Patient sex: F
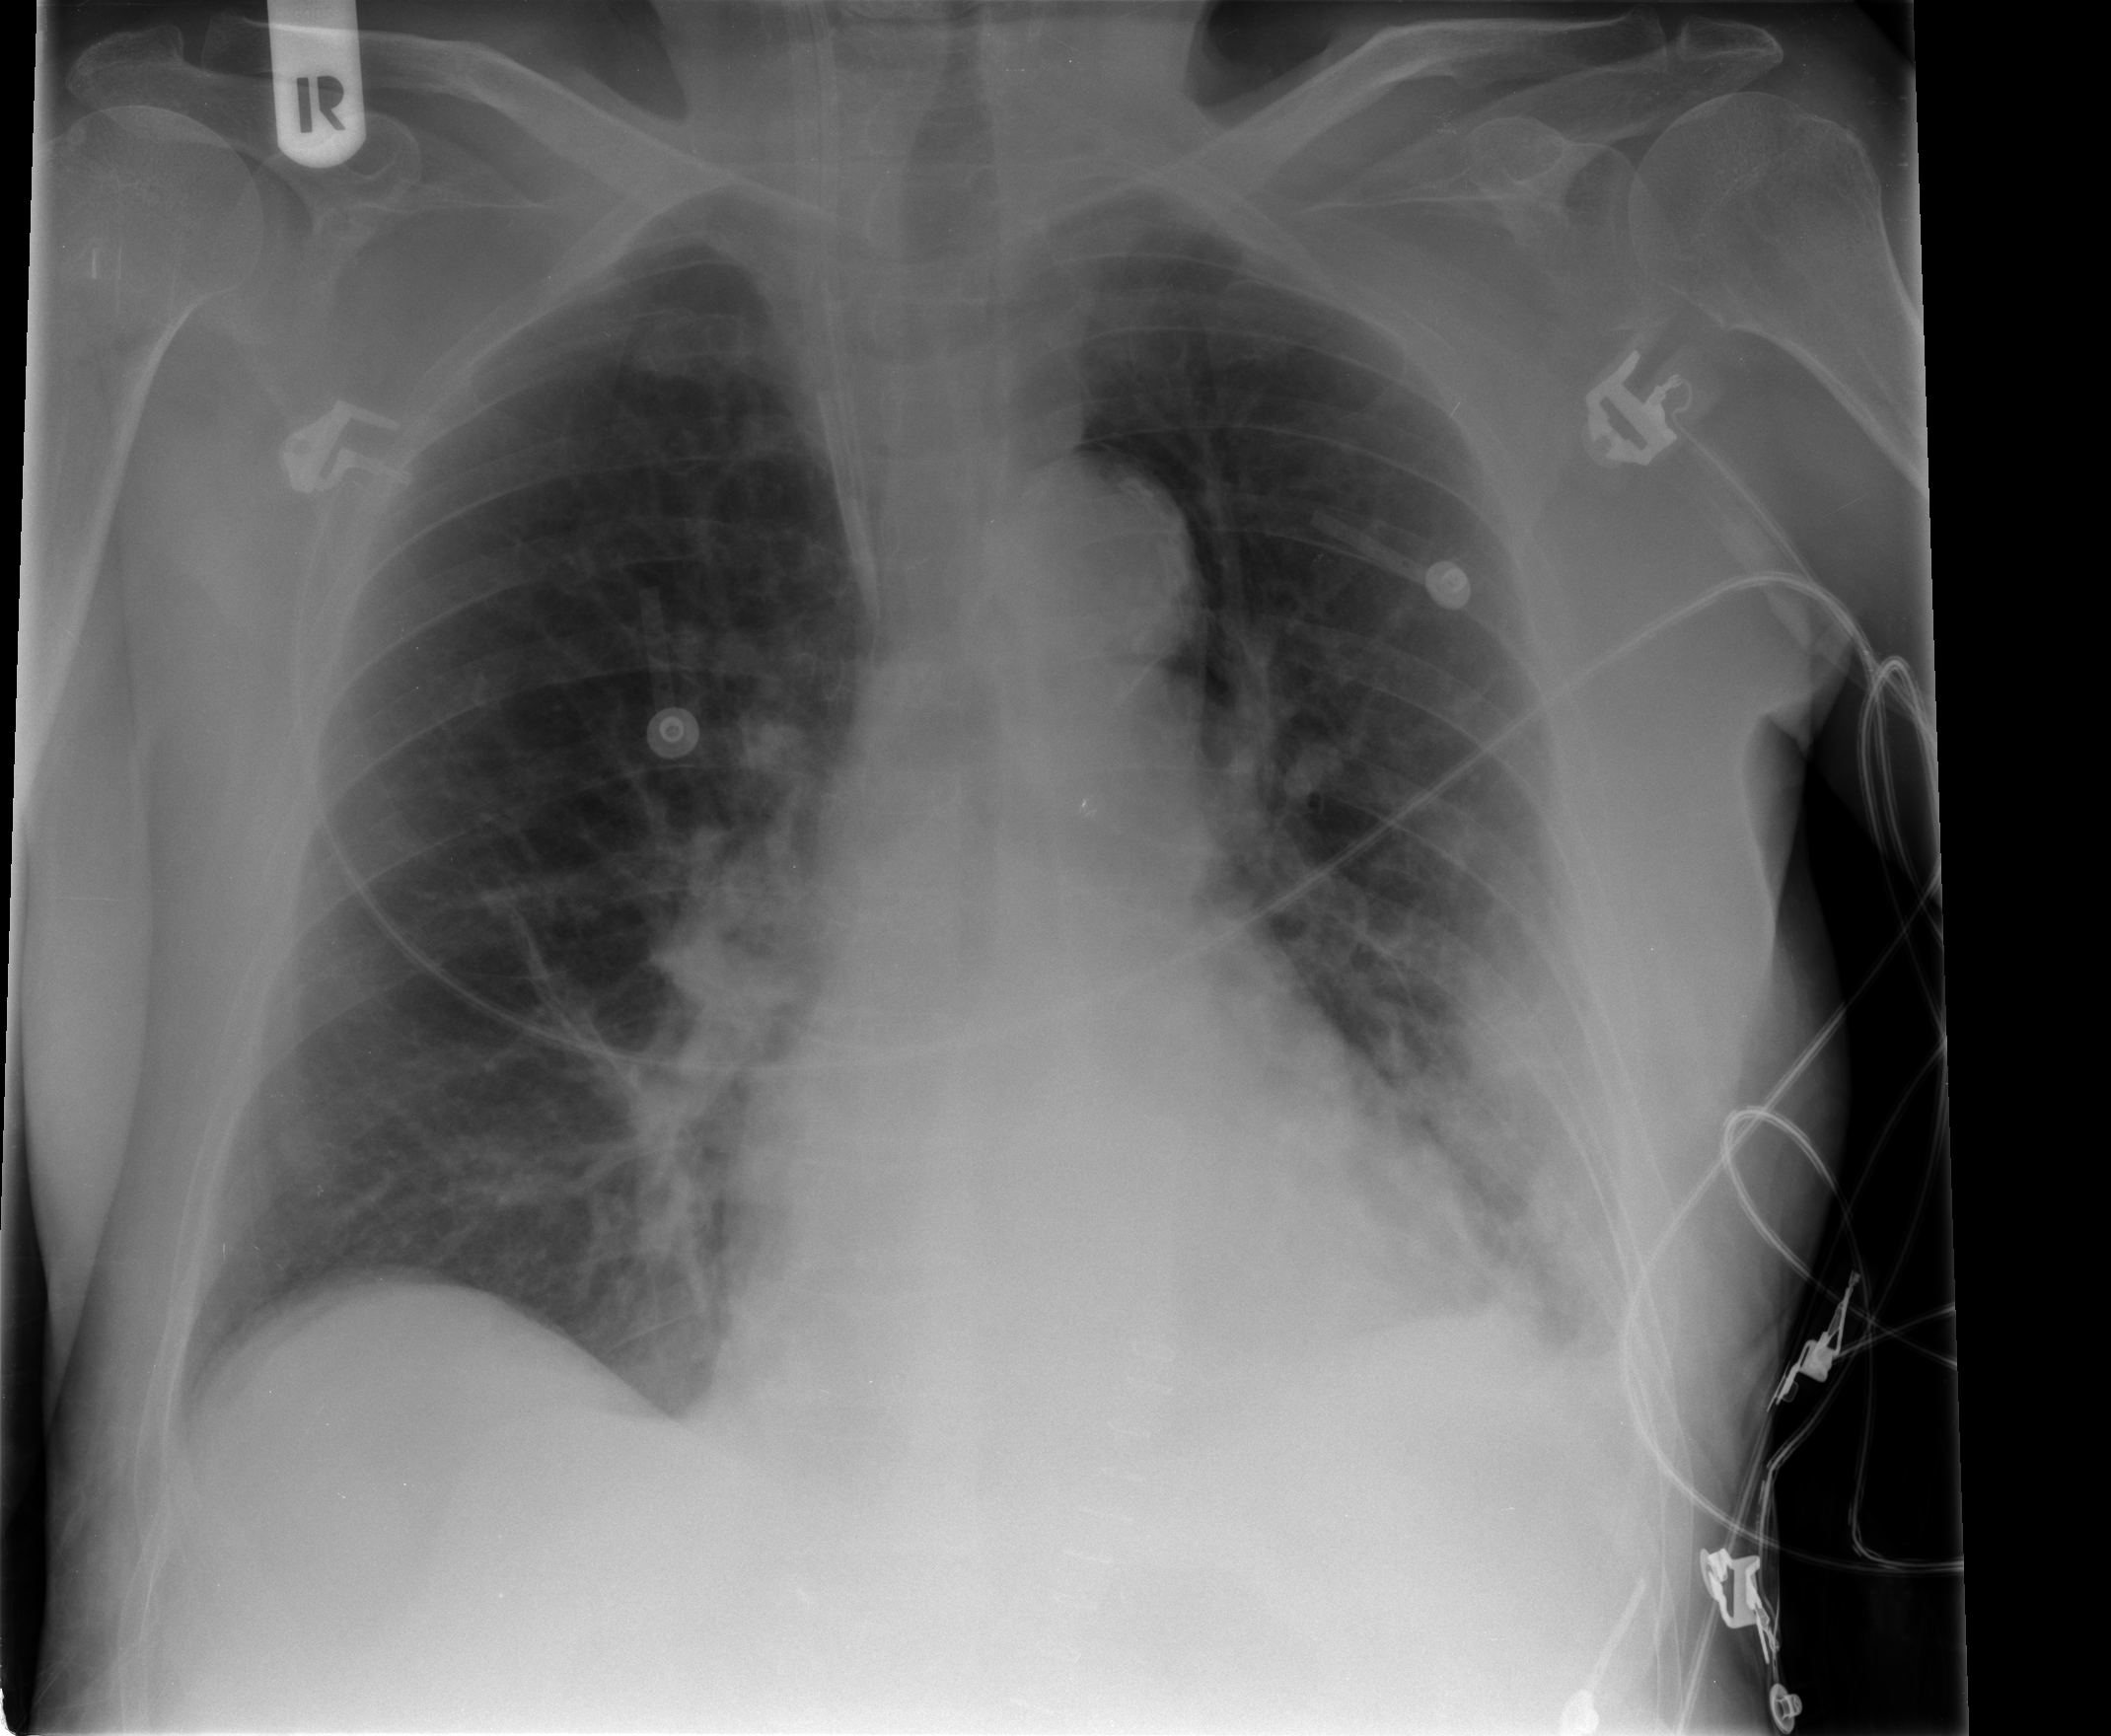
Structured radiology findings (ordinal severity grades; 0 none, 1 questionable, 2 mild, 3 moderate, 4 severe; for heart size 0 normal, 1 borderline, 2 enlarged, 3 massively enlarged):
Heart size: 0
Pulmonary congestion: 1
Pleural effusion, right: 0
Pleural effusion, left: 2
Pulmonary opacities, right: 0
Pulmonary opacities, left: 2
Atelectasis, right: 2
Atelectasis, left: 2